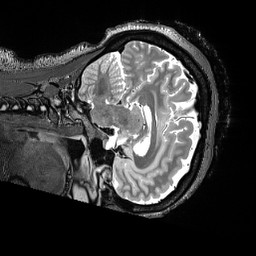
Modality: T2w
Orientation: sagittal
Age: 32
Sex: female
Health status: ill
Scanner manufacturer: siemens
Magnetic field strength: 3 T
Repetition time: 3.2 s
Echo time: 0.563 s